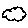
Label: cloud